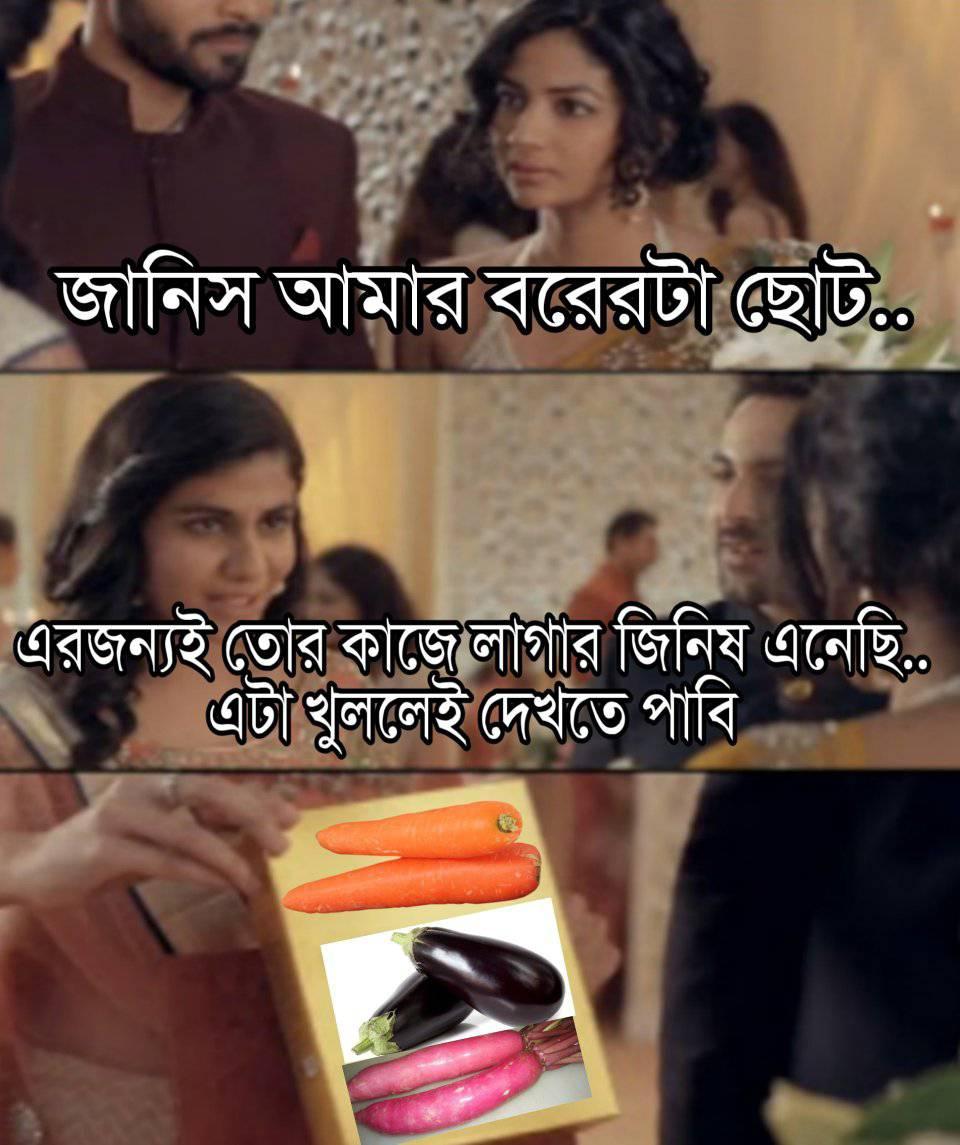
Caption: জানিস আমার বরেরটা ছোট   এরজন্যই তোর কাজে লাগার জিনিষ এনেছি... এটা খুললেই দেখতে পাবি
Label: hate